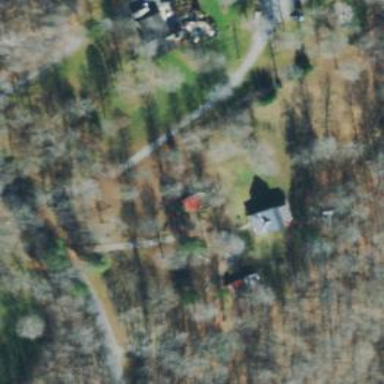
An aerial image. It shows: Driveway.